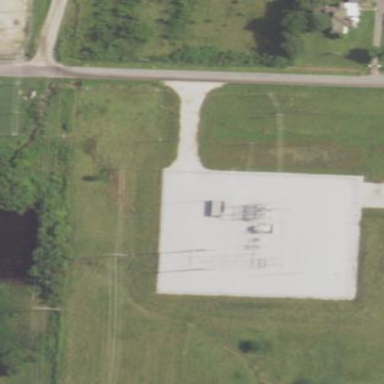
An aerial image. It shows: Distribution level power substation.